Aerial crown-view tile of a tropical tree (Barro Colorado Island, Panama), acquired 20250414:
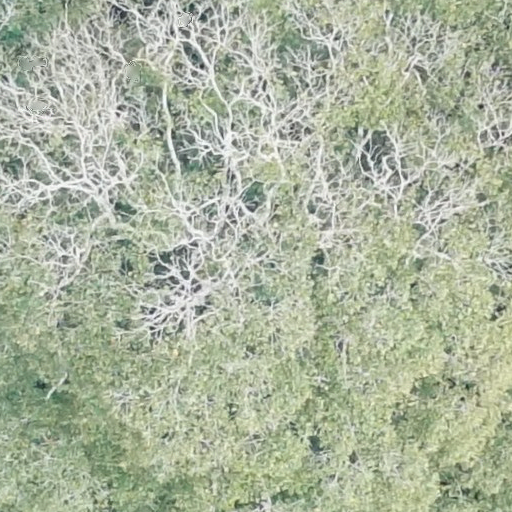
Species: Dipteryx oleifera
GBIF accepted scientific name: Dipteryx oleifera
Crown area: 721.808 m²